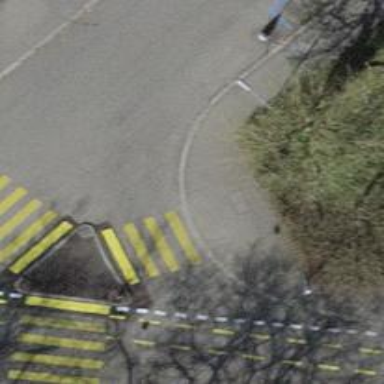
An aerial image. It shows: Uncontrolled zebra crossing on the road.